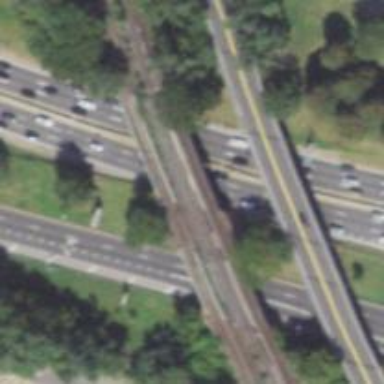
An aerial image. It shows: Electrified rail siding.